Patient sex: M
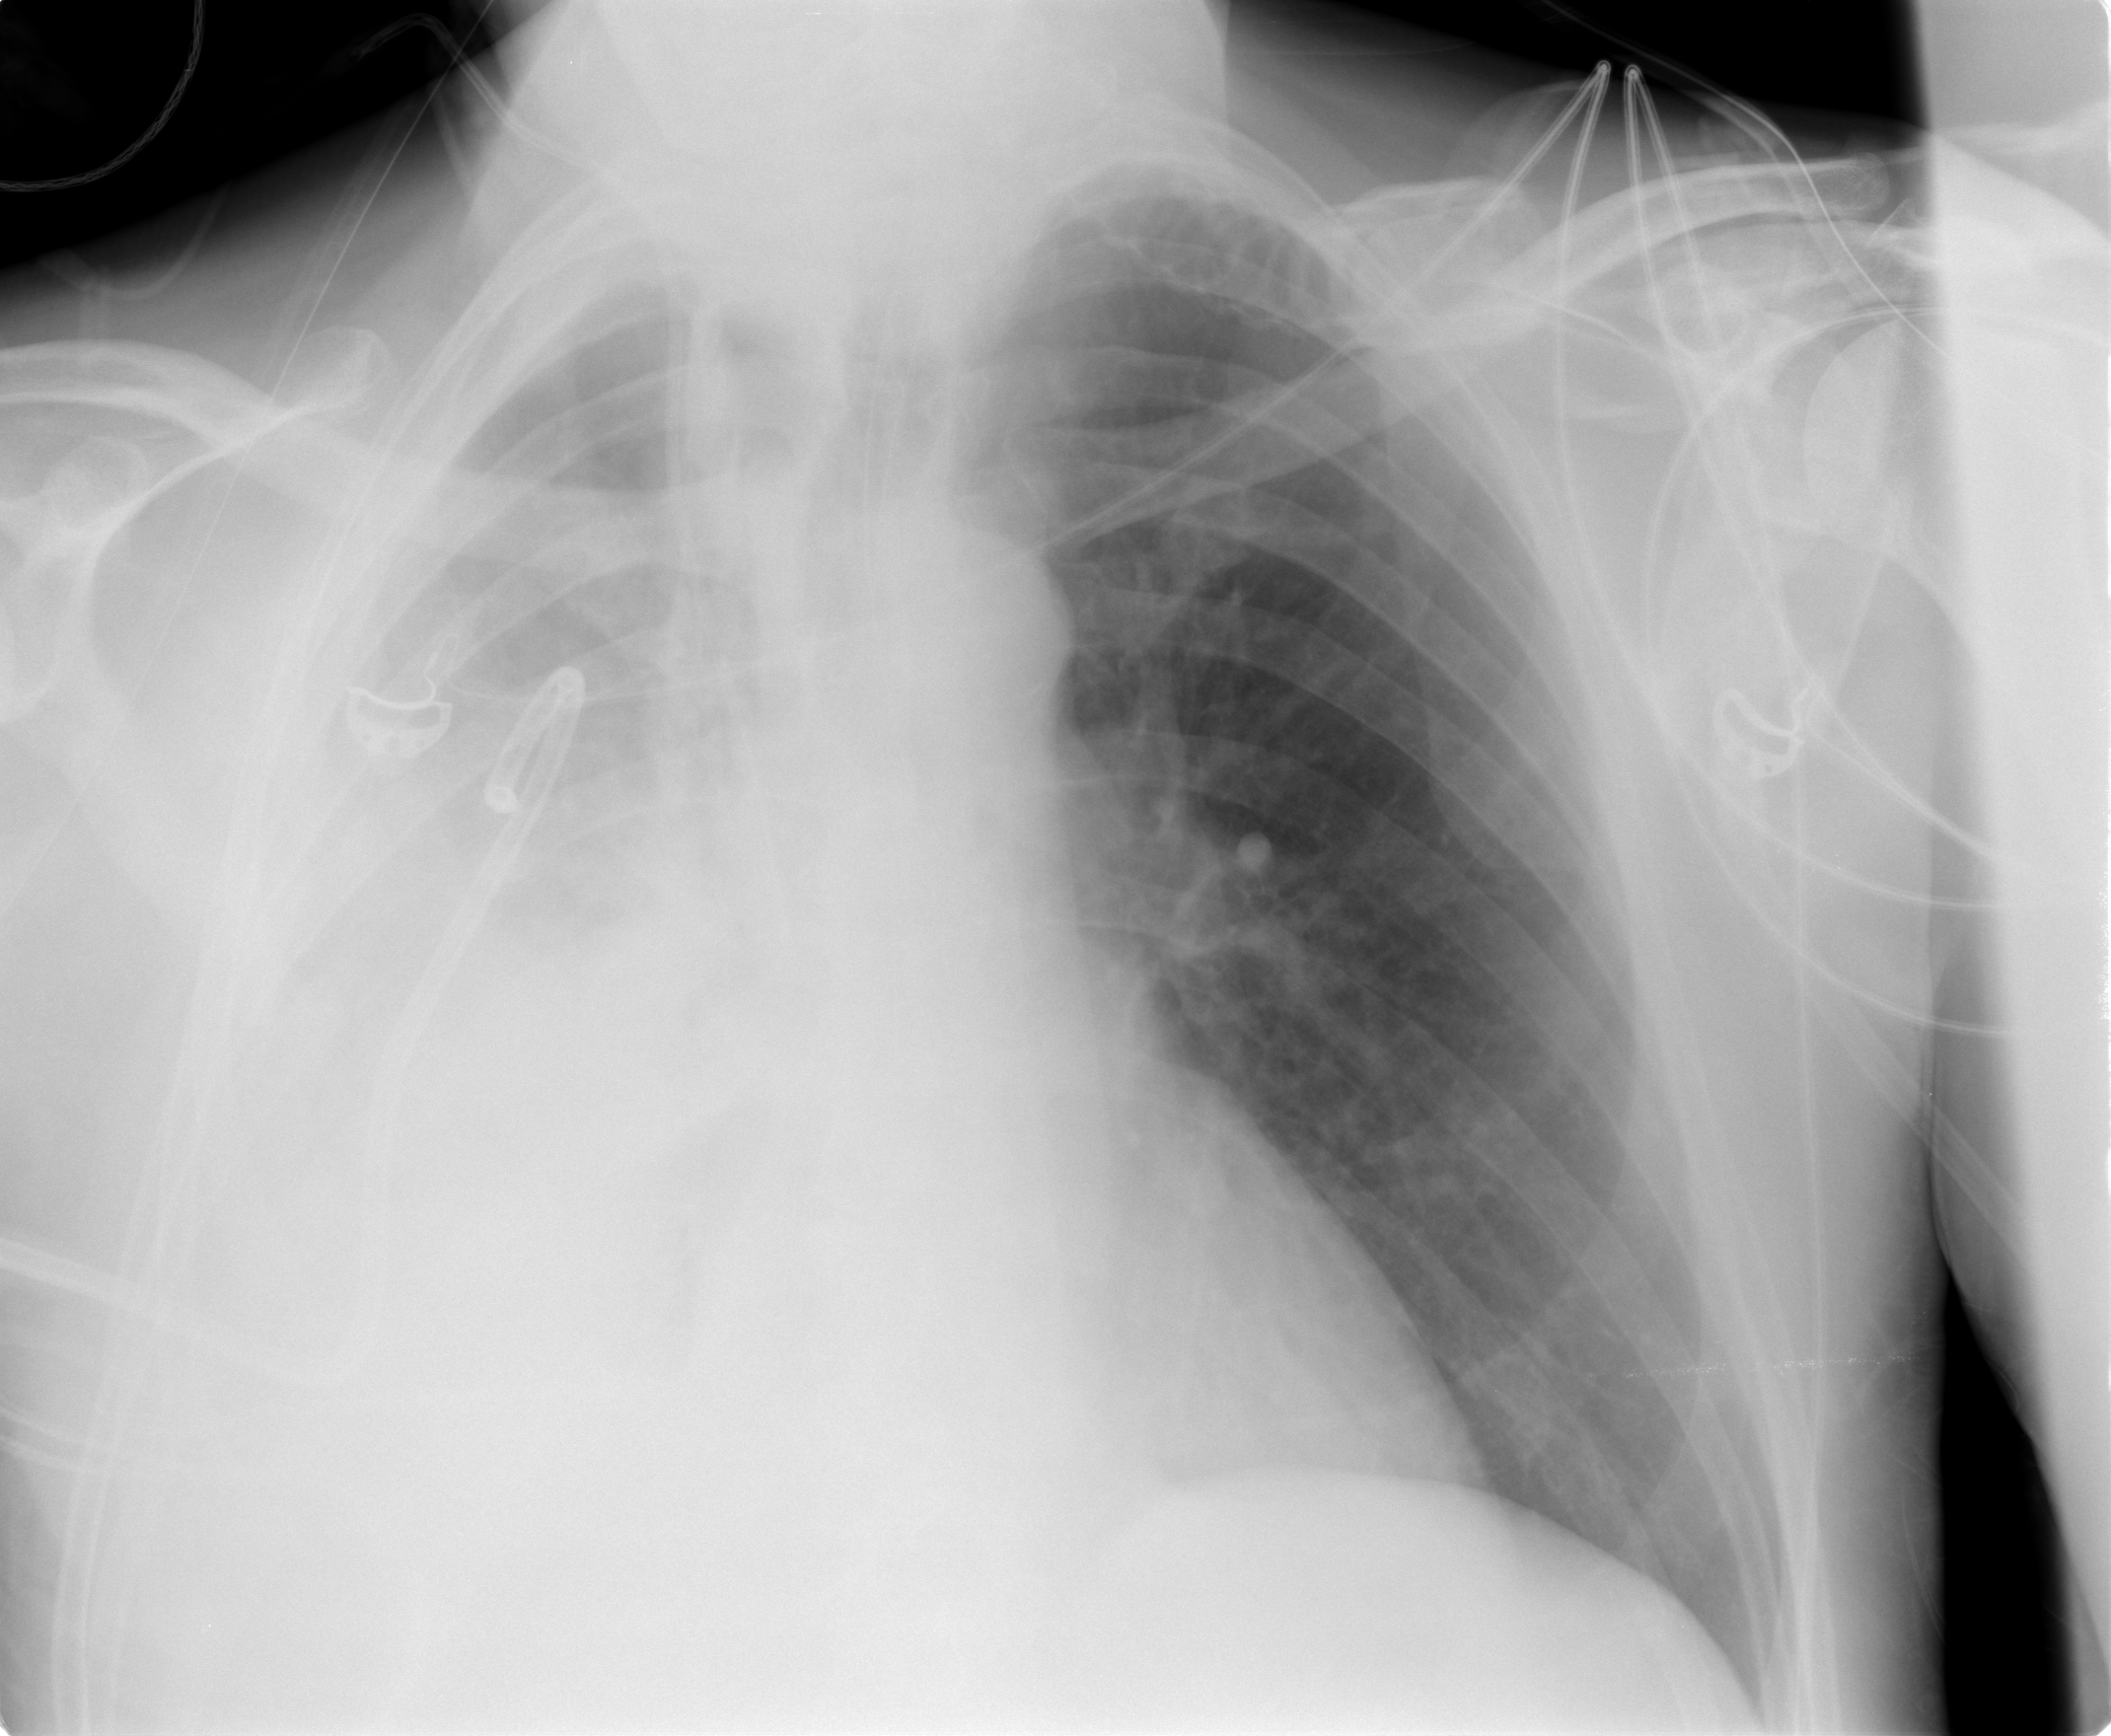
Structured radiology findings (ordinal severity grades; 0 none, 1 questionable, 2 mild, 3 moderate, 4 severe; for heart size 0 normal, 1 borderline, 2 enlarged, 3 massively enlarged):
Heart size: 1
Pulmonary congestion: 0
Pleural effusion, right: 3
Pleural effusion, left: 0
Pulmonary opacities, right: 2
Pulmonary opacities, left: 0
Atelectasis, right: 3
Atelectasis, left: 0